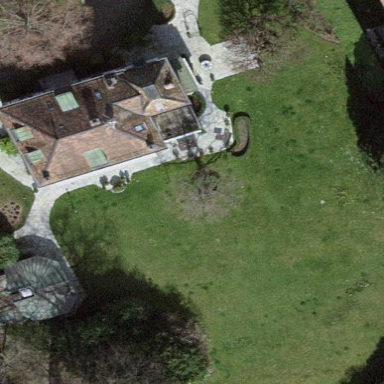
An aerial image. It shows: Garden enclosed by fence.